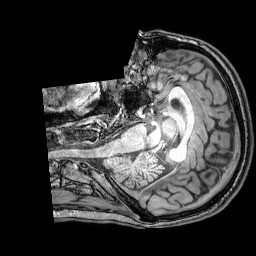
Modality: T1w
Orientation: axial
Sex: male
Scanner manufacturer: philips
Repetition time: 0.008184 s
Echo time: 0.00378 s